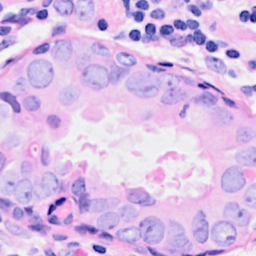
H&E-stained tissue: Breast